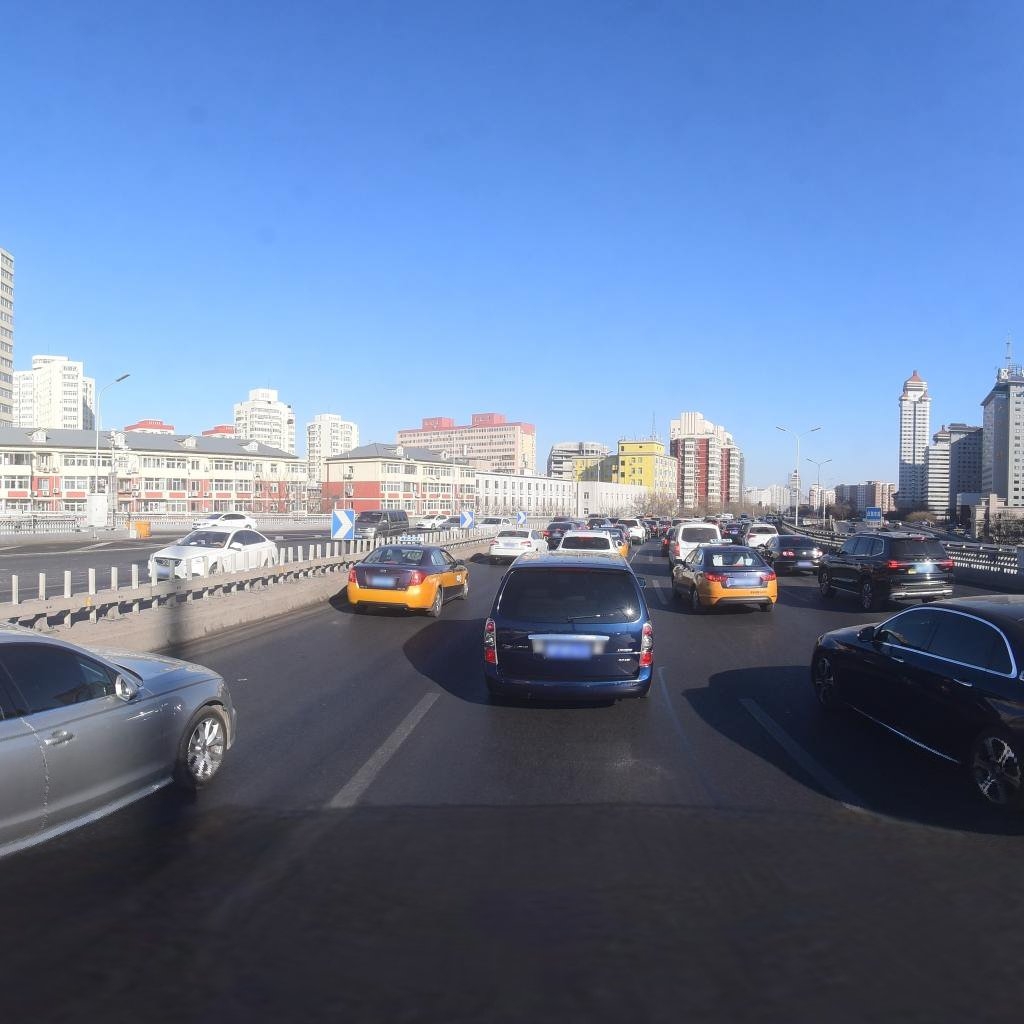
Region: Xicheng
Road damage annotations: longitudinal patch